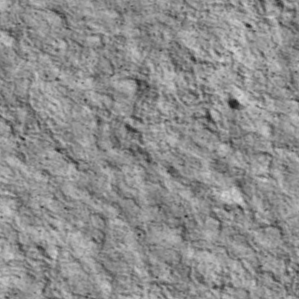
Label: non_frost